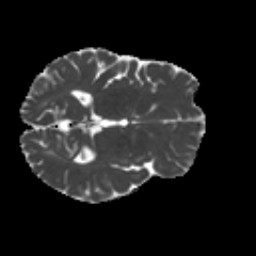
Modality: MD
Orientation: axial
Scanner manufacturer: siemens
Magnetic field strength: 3 T
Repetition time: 4.16 s
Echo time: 0.0806 s